Question: I want to use the Liferay IDE, but I don't want to put my portlets to '~/liferay-sdk/portlets/' folder. Is it possible? Currently I get the error in eclipse:
'''
No Liferay Plugin SDK configured on project CMS-portlet
'''
And the selection of Liferay SDK is empty.

When I copy this portlet to '~/liferay-sdk/portlets/' folder then all works fine. But this is no way for me, I don't want to put my projects to sdk-folder.
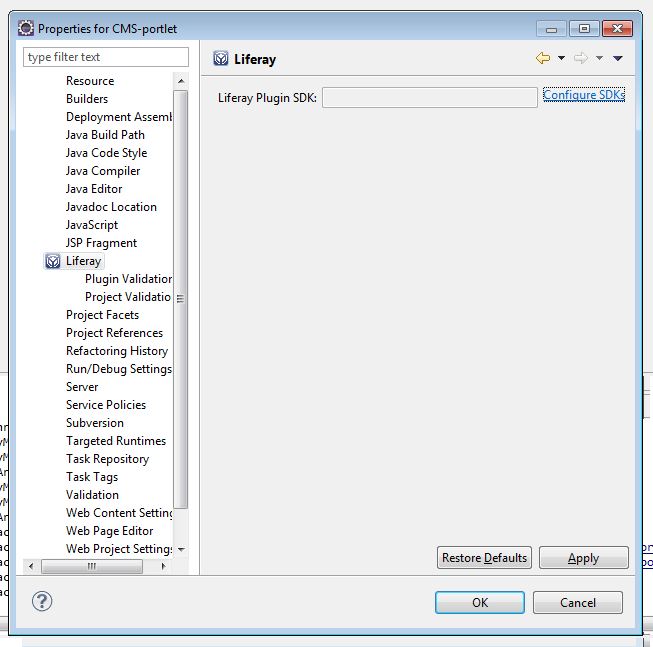
Answer: I found the workaround thats work for me. Simple disable the Liferay SDK validaton: